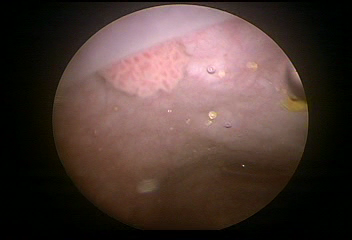
Modality: WLC
Class: Malignant
Subclass: HighGradePapillary
Lesion: L1
Stage: Ta
Morphology: Papillary
Bladder cancer association: Yes
Annotated structures: Tumor